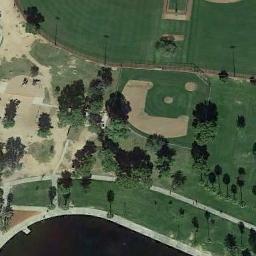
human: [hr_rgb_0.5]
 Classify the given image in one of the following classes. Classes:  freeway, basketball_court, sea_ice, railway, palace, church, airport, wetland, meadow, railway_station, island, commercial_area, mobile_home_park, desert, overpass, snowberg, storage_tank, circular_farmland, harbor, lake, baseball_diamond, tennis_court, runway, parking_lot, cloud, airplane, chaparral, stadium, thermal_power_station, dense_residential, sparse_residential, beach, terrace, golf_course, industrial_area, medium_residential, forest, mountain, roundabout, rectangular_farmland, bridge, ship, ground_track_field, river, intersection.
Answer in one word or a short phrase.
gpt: baseball_diamond